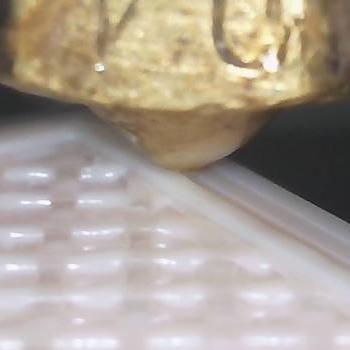
Flow rate: 100%